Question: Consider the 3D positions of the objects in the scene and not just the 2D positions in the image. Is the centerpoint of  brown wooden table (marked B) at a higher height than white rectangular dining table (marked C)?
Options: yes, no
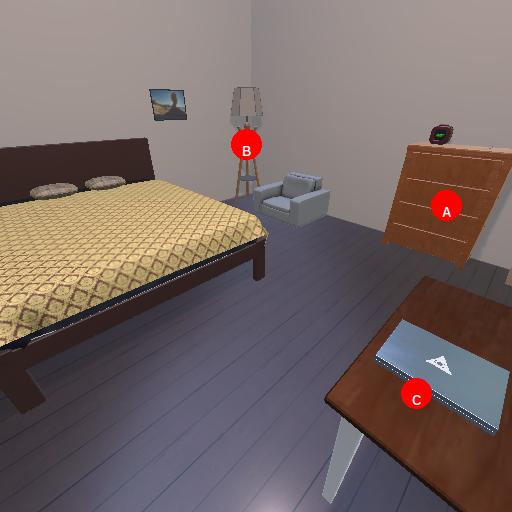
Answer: yes